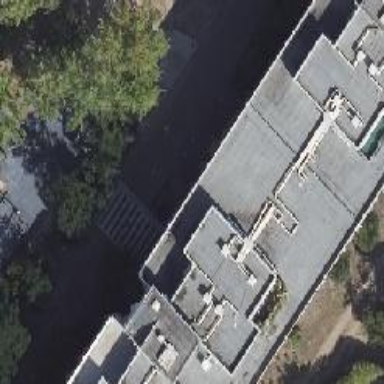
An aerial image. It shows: Part of building.